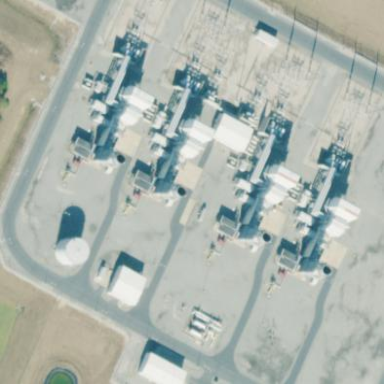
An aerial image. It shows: Gas-powered generator.